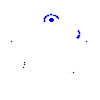
Particle: kaon